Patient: sex F, age 63
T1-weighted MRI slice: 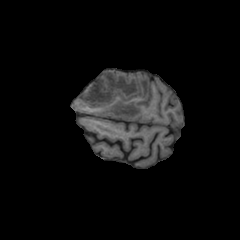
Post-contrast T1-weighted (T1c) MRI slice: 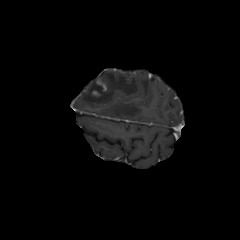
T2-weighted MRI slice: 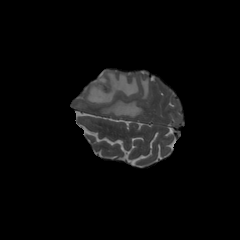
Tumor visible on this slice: yes
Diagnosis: Glioblastoma, IDH-wildtype
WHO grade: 4